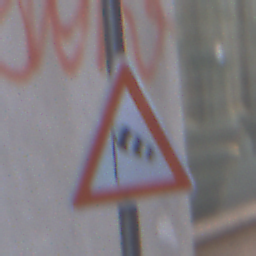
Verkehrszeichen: SeitenwindVonLinks
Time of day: MorningAfternoon
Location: Outdoor (Urban)
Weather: PartlyCloudy
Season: NotSpecified
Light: Natural